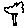
Label: tree